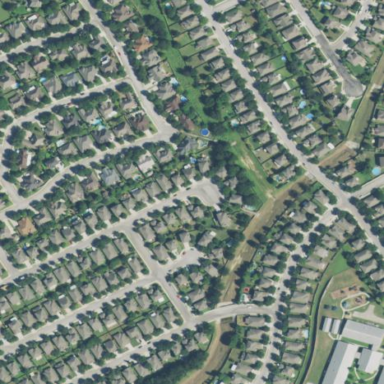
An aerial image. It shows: Single-family residential area.